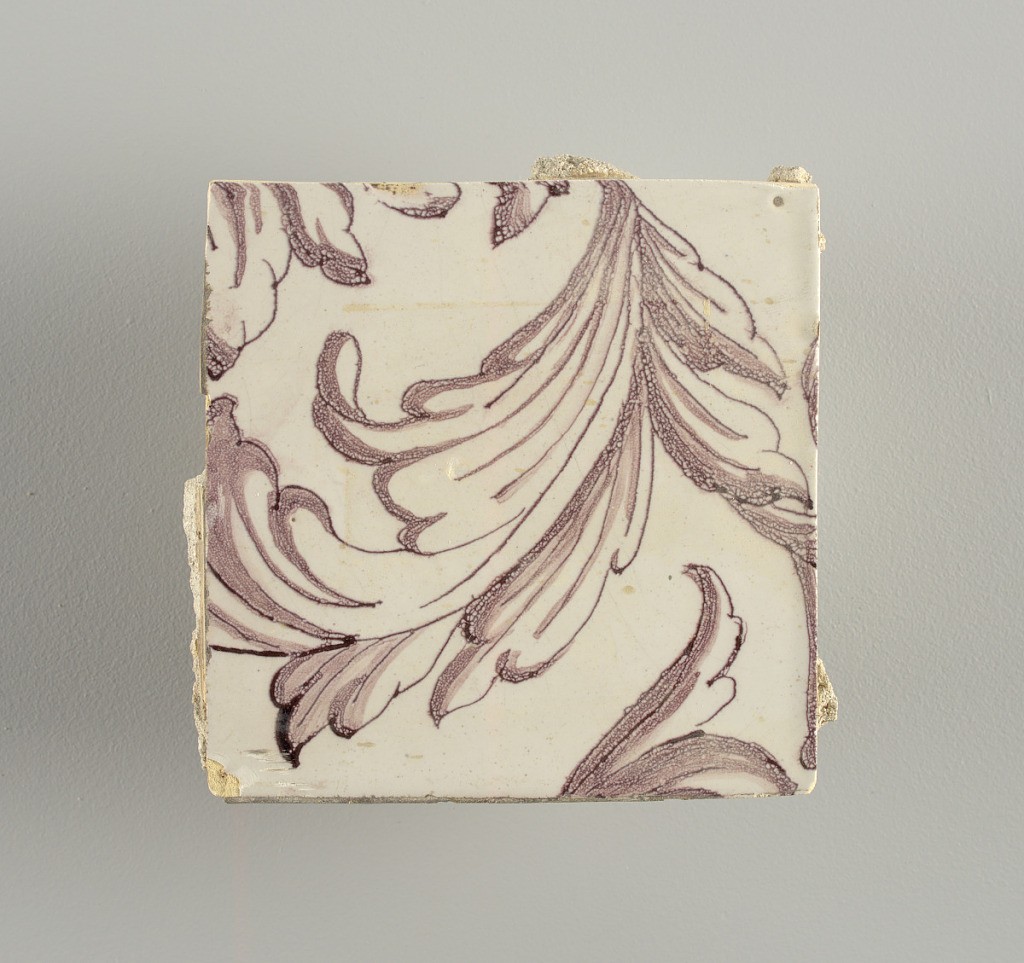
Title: Tile wall facing
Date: ca. 1725
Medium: Tin-glazed earthenware, underglaze
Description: Horizontal rectangle.  Thirty tiles wide and twenty-three tiles high with opening for fireplace eleven tiles wide and ten high.  Foliage arabesques disposed about three vertical axes from which are emphazised by urns at center and right, and at left by the figure of a standing woman carrying an infant on her arm and accompanied by two children.